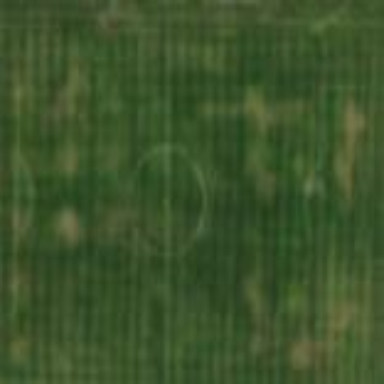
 providing leisure land for sports activities."